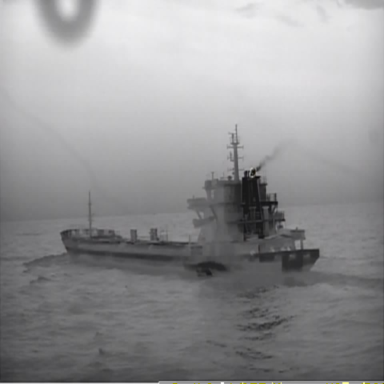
There is a liner in the infrared image.